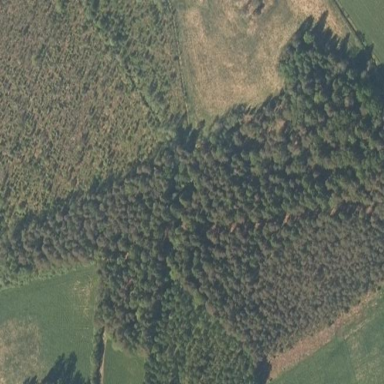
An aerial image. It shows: Evergreen woodland with needle-leaved trees.